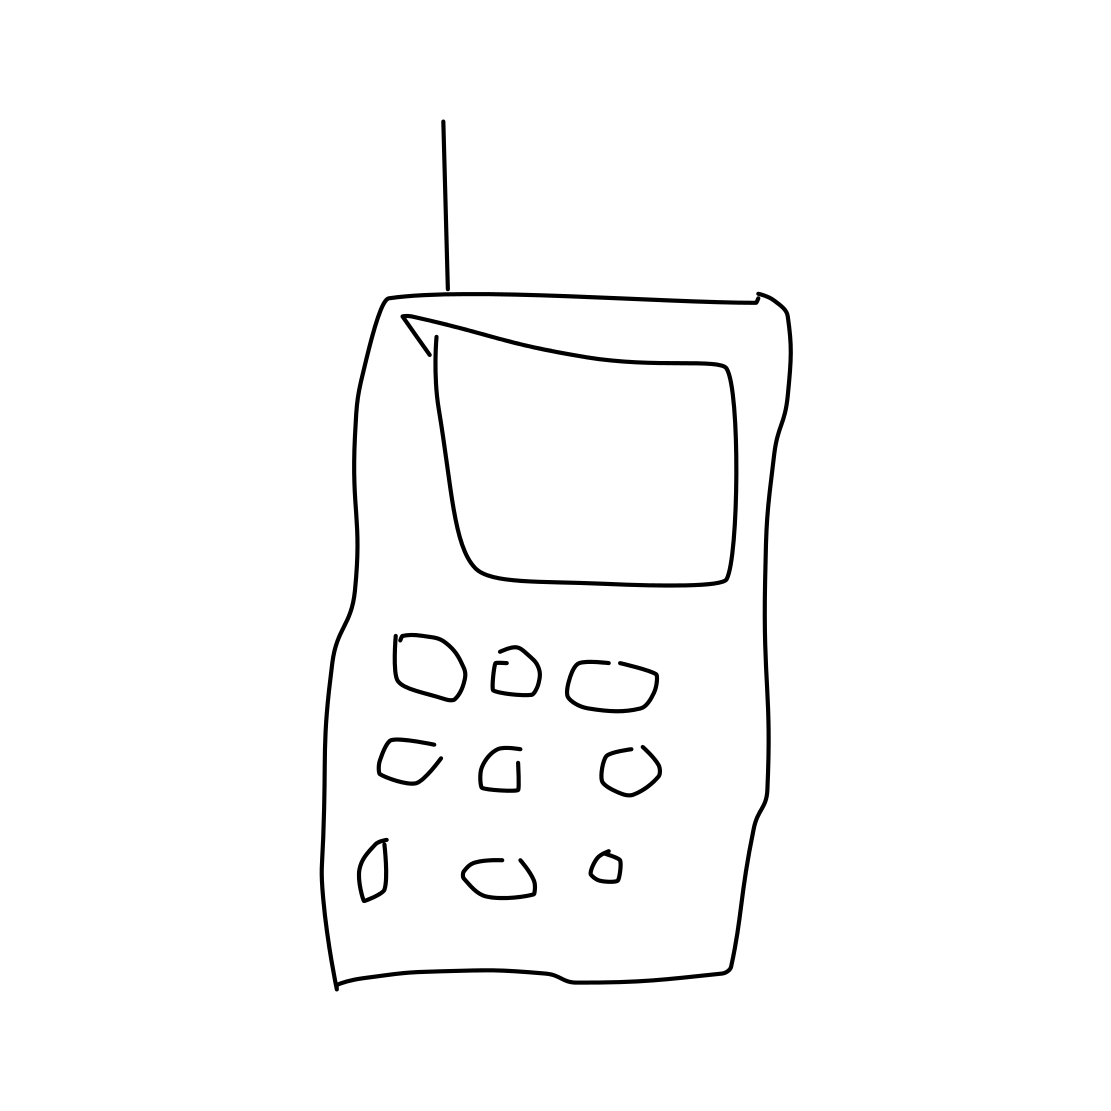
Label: cell phone